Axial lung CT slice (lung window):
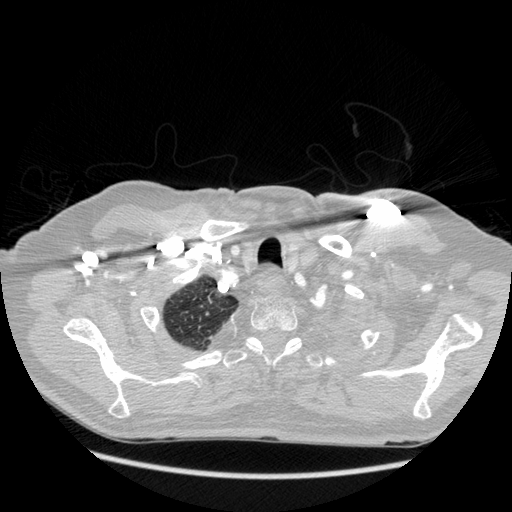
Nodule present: no